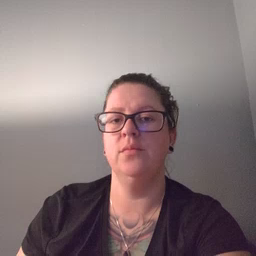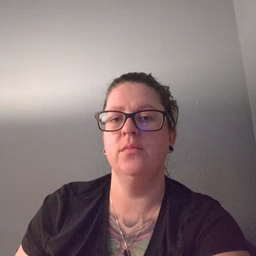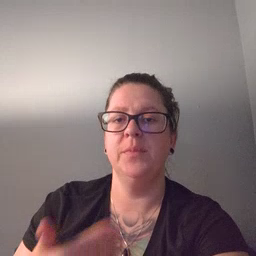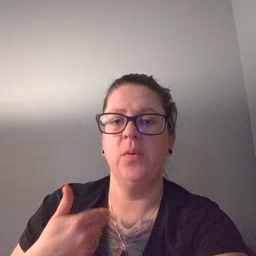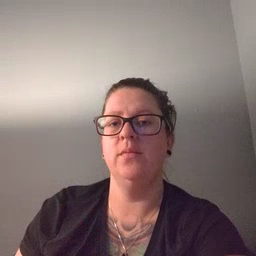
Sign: before